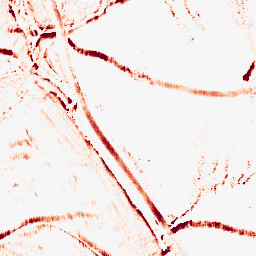
Category: morphological
Decomposition family: morphological_rect
Decomposition parameters: operation: opening
width: 5
height: 10
Upsampling method: lanczos
Upsampling parameters: scale: 4
Upsampling scale: 4